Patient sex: M
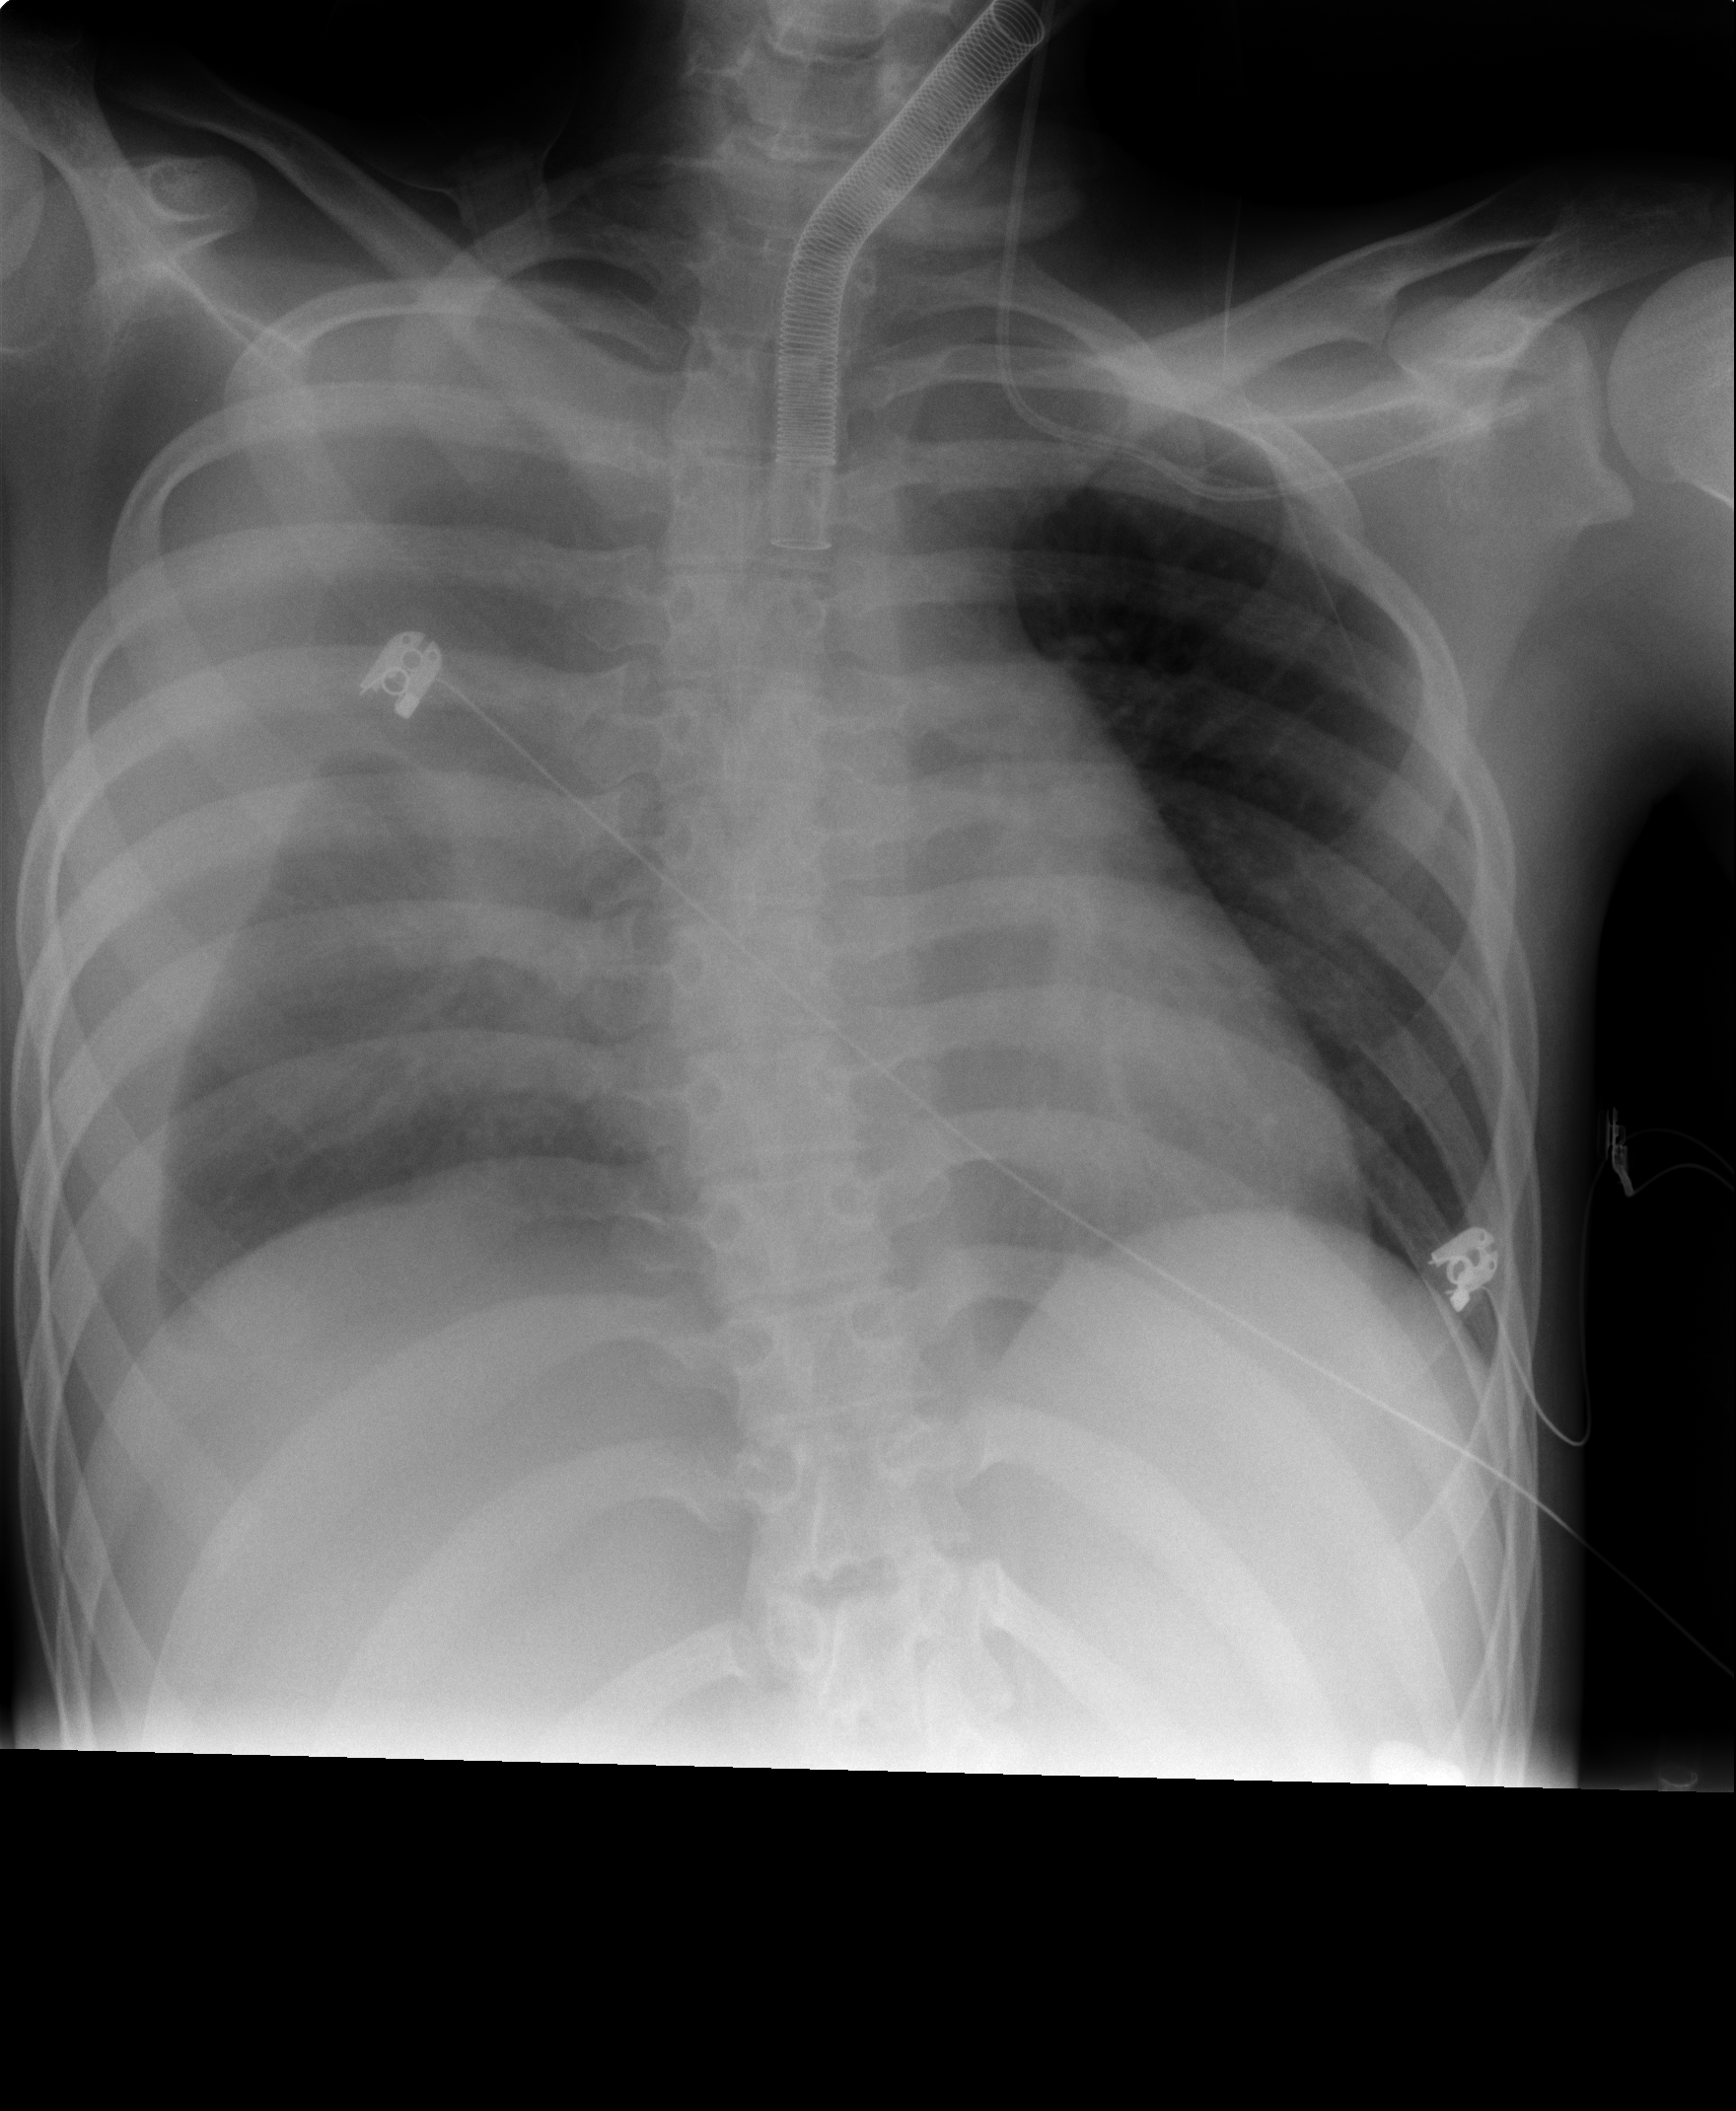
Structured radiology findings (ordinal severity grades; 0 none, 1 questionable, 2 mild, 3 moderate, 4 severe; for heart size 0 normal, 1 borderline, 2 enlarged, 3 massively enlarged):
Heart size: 0
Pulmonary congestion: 0
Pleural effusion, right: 4
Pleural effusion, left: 0
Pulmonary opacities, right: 3
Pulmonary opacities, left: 0
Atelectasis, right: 2
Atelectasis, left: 0